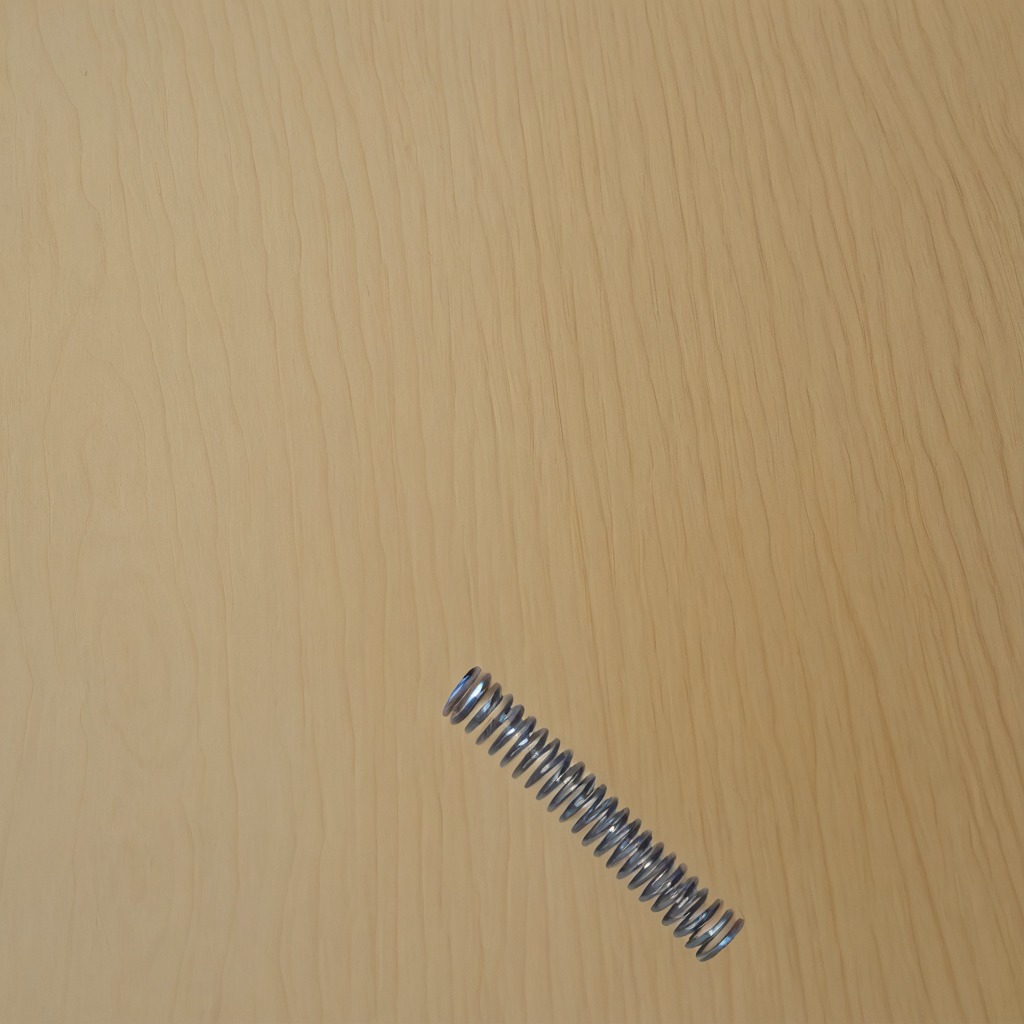
A coiled metal spring lies on a plywood surface in a paint workshop lit by afternoon window light.